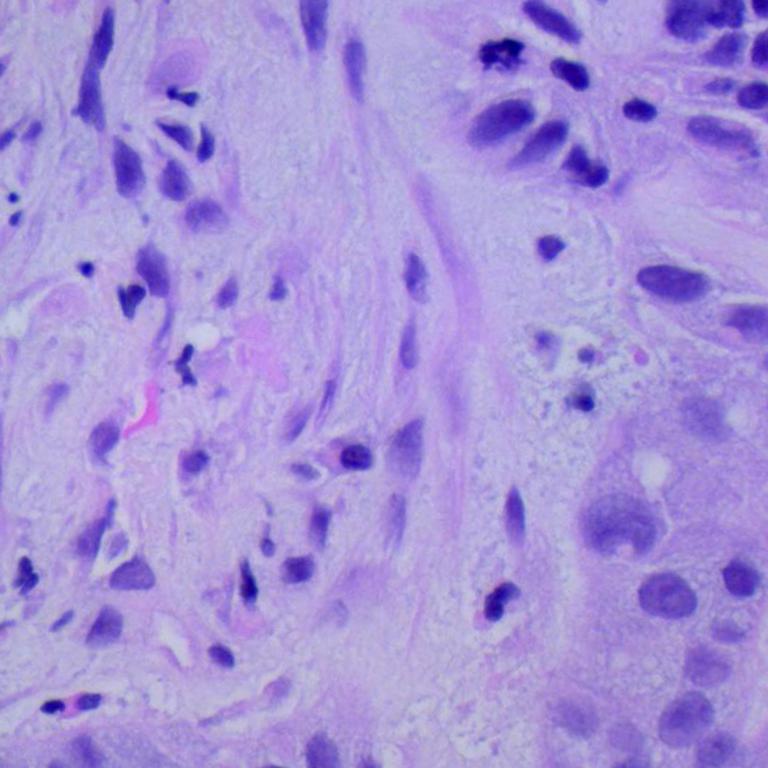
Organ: lung
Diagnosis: squamous carcinomas